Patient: sex M, age 47
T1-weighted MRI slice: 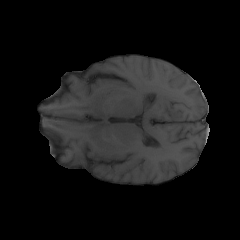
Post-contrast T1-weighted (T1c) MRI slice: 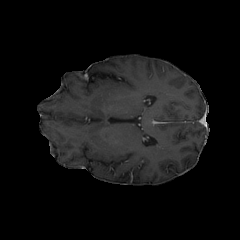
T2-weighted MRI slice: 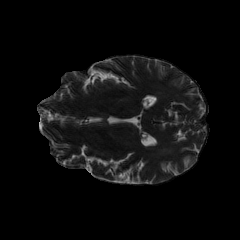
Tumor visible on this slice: no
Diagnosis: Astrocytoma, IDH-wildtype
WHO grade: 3